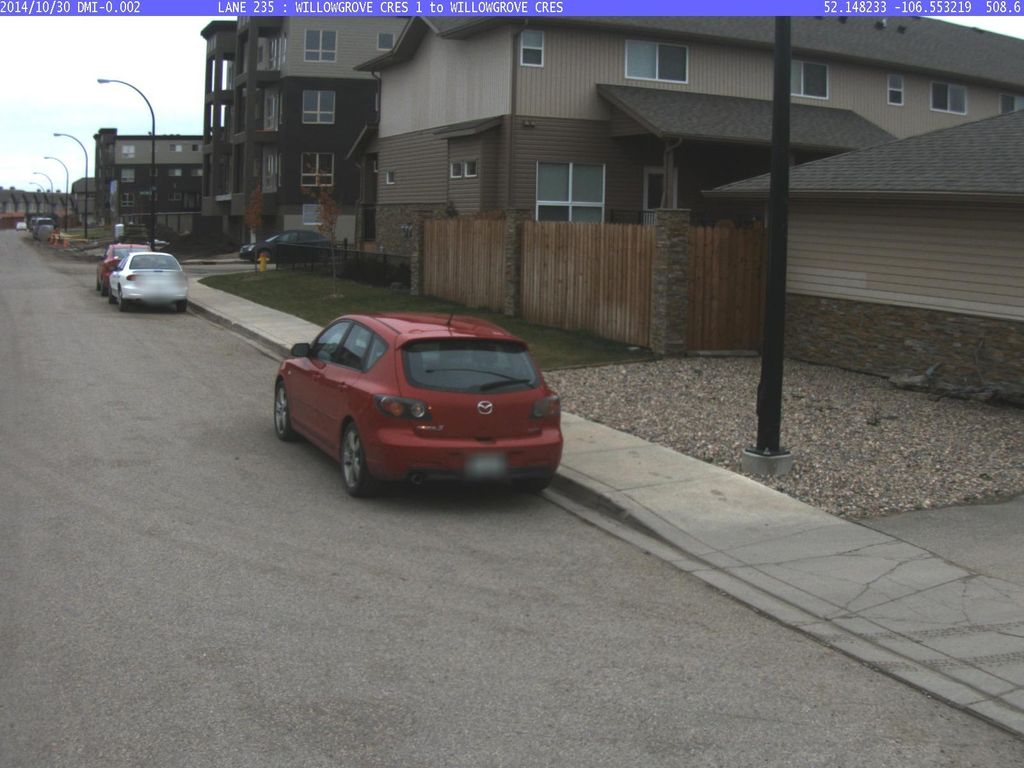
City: saskatoon